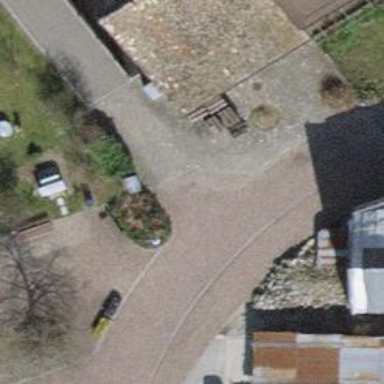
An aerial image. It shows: Residential road with sett surface.